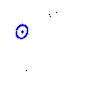
Particle: proton